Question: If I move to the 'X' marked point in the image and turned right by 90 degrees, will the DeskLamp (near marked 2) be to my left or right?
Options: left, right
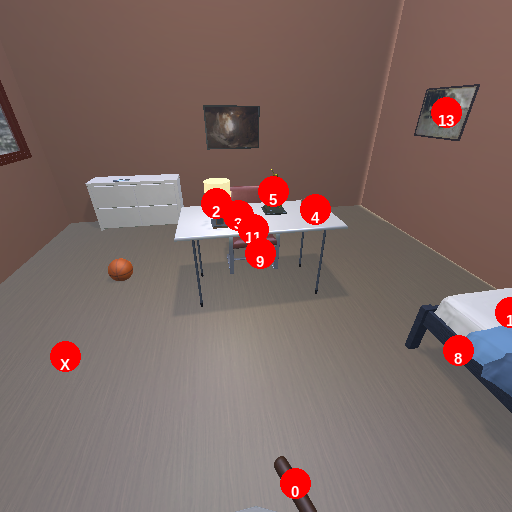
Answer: left